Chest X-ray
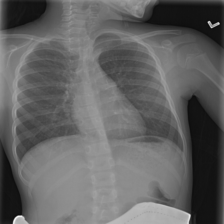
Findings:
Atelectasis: negative
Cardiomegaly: negative
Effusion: negative
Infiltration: negative
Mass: negative
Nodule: negative
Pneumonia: negative
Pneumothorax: negative
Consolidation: negative
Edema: negative
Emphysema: negative
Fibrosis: negative
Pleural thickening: negative
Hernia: negative